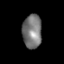
Tissue: lung
Cell type: Myeloid cells
Senescence score: 0.2272
Nuclear area (px): 637
Mean DAPI intensity: 119.13